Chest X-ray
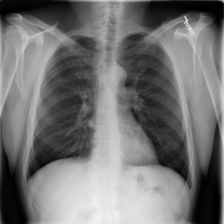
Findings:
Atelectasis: negative
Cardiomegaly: negative
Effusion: negative
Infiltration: positive
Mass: negative
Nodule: negative
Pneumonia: negative
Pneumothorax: negative
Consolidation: negative
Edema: negative
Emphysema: negative
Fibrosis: negative
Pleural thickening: negative
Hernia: negative